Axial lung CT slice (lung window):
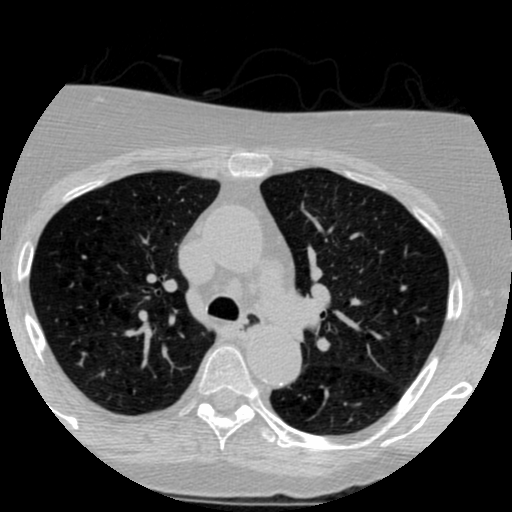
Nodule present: no